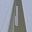
Label: 1